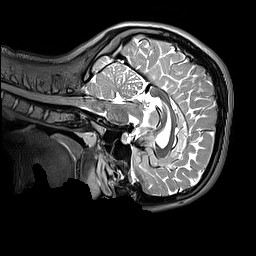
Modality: T2w
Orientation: sagittal
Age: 13
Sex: female
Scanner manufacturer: siemens
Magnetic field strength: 3 T
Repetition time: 3.2 s
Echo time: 0.408 s